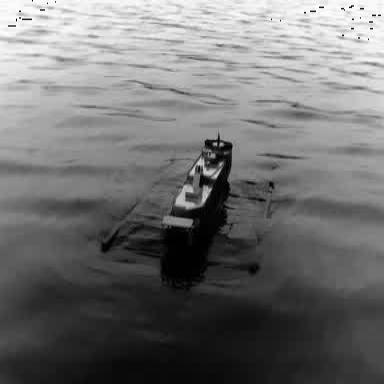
There is a container_ship in the infrared image.